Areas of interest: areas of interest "Divine Flute Ceramic Art Village"
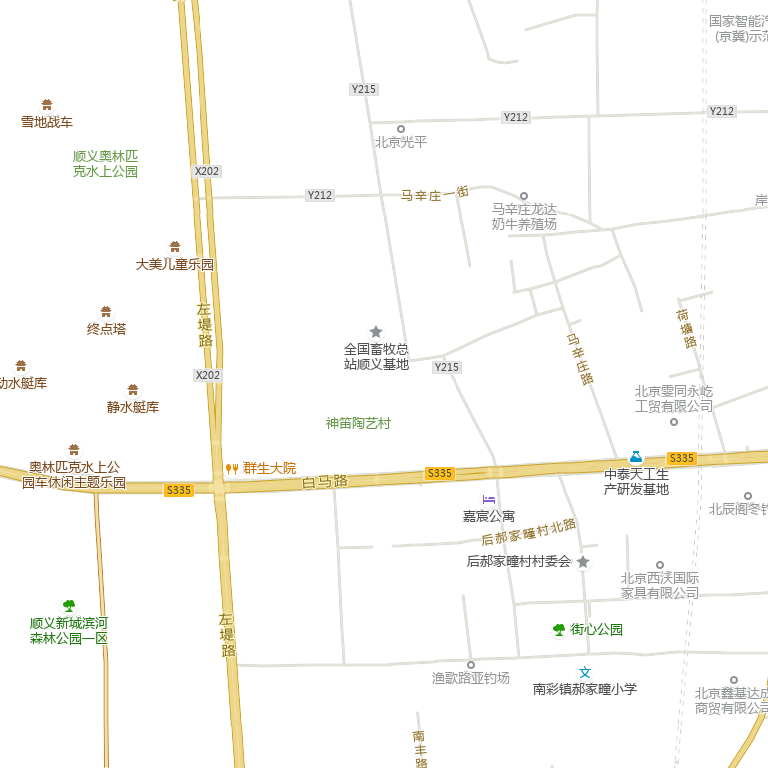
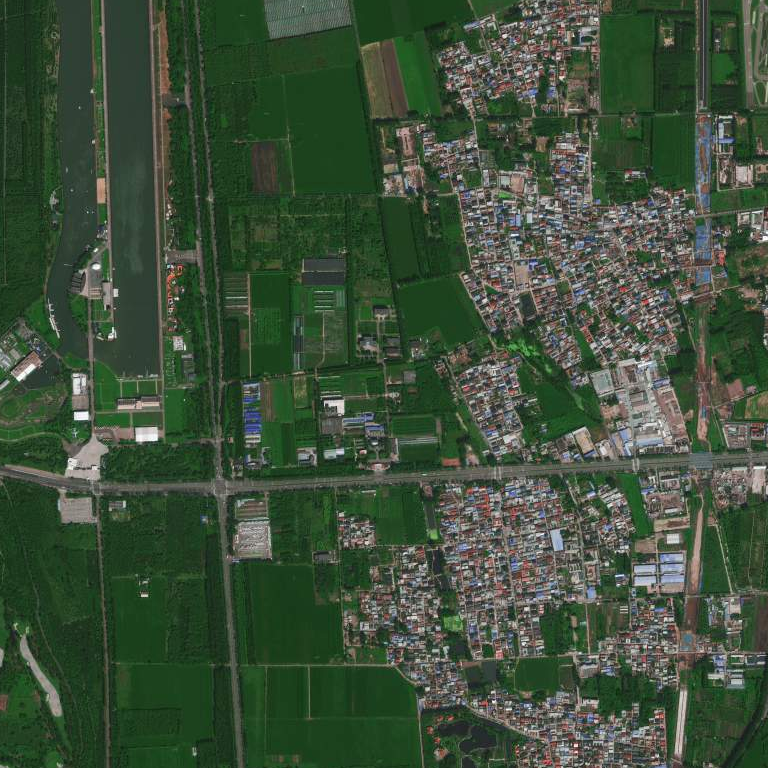